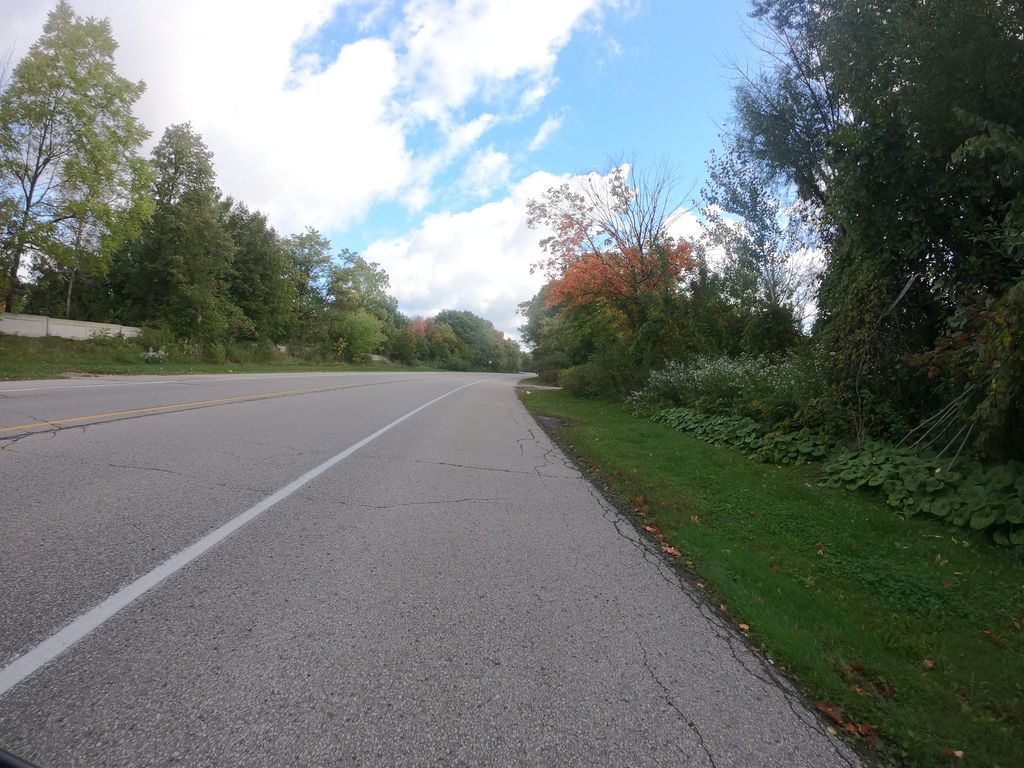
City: kitchener-waterloo